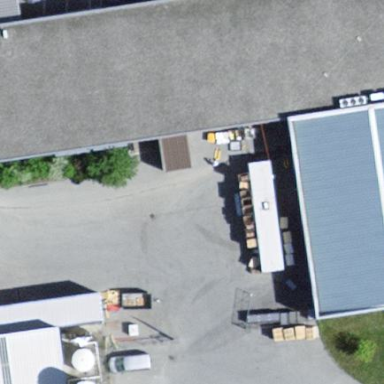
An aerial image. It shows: Commercial building.